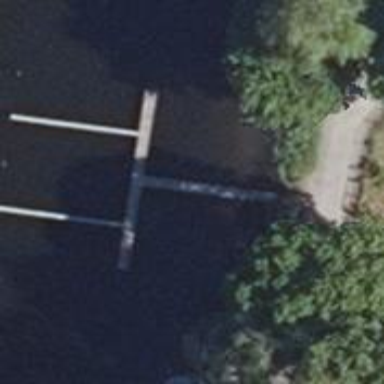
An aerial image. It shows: Man-made pier.